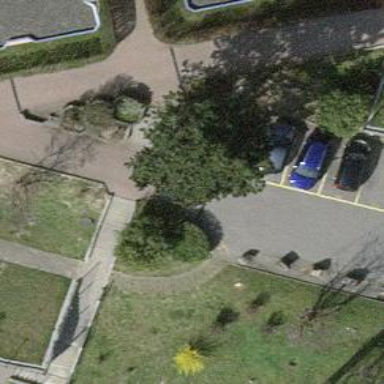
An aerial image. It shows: Path made of paving stones.